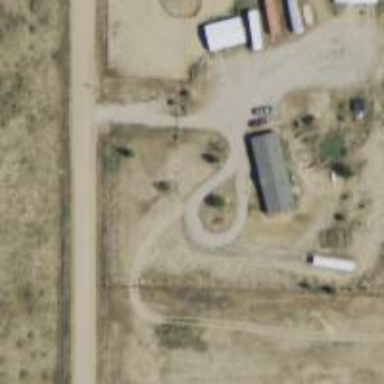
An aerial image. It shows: Turning loop on the road.